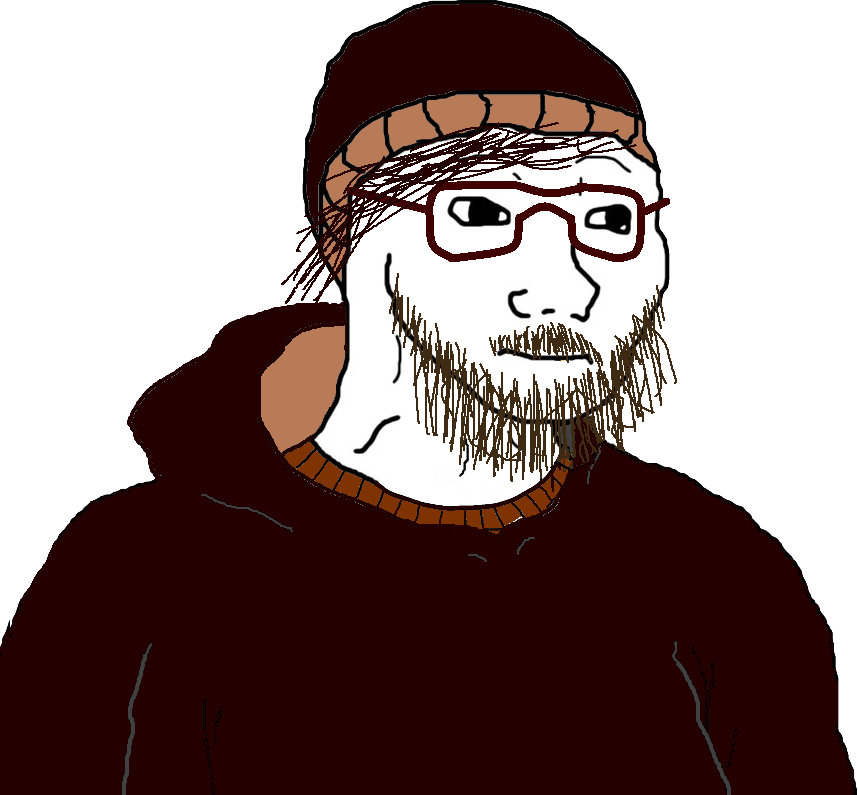
Label: 5_Doomer